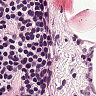
Metastatic tissue present: no